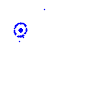
Particle: kaon